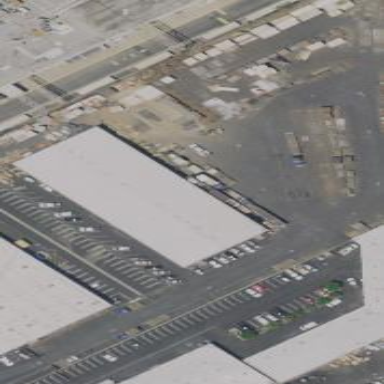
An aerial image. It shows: Warehouse building.